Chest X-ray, PA view. Patient: 58 years old, sex M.
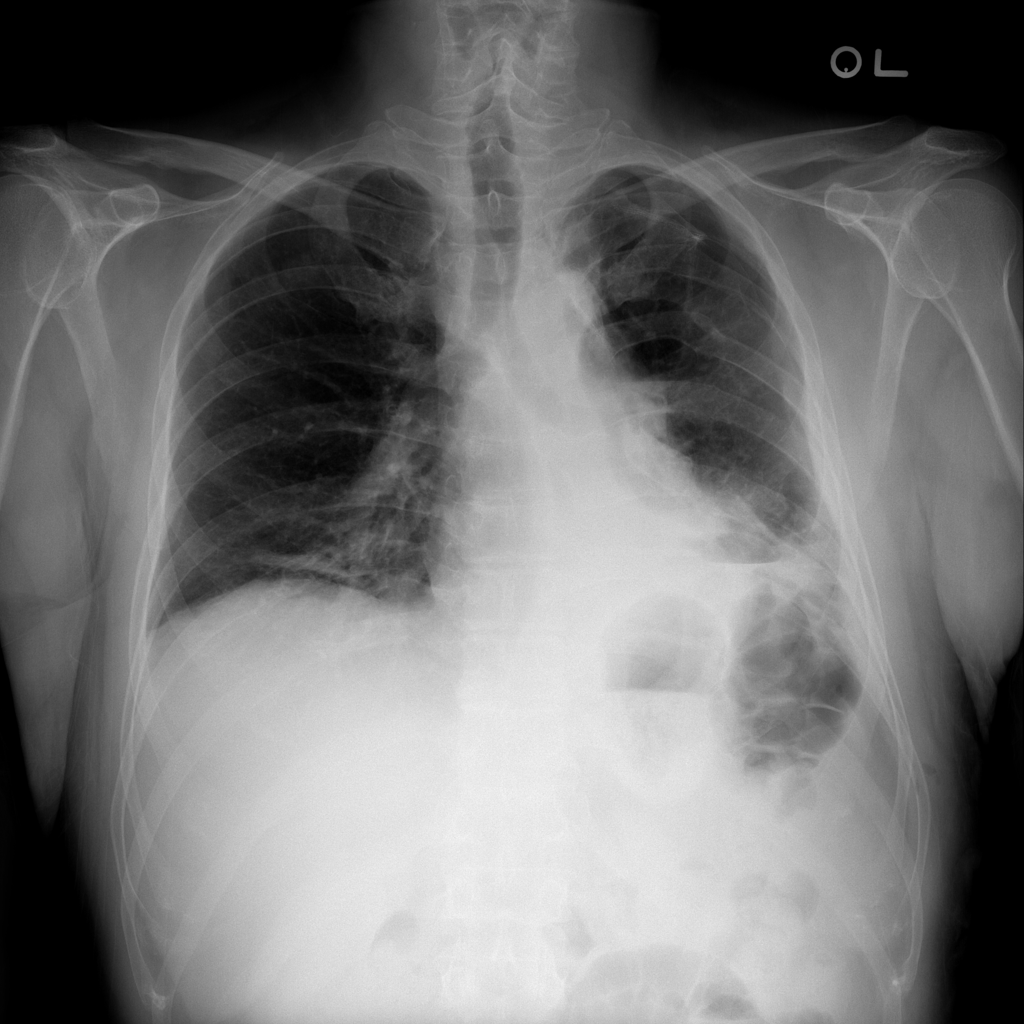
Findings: Pneumothorax